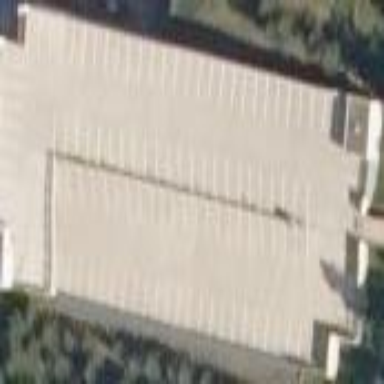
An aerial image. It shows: Multi-storey parking building.